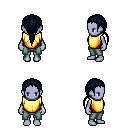
a pixel art fantasy rpg character, female body template, dark elf, purple skin, gold chest armor, teal pants, raven ponytail hairstyle, four views (front, back, left, right), 2x2 character sprite sheet, small pixel art, hard edges, no anti-aliasing